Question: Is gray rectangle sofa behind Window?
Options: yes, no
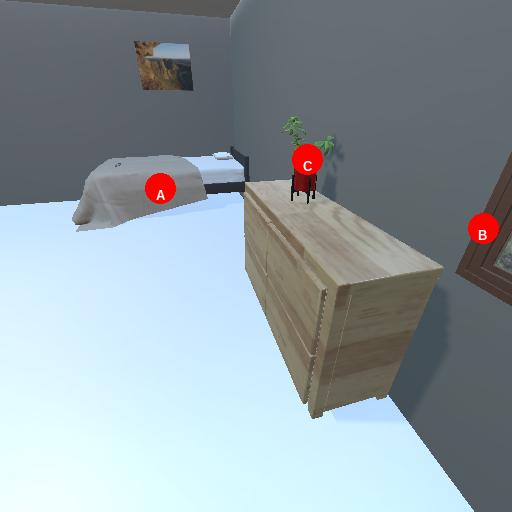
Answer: yes